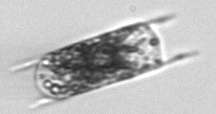
Label: Hemiaulus